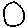
Label: circle